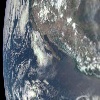
Label: cloud